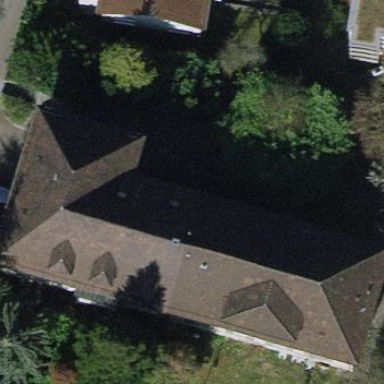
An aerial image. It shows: Apartment building with hipped roof.